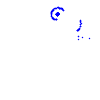
Particle: proton